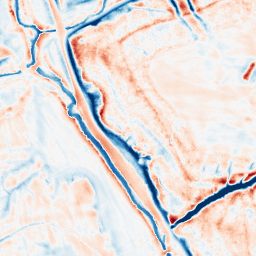
Category: edge_preserving
Decomposition family: bilateral
Decomposition parameters: d: 21
sigma_color: 75
sigma_space: 100
Upsampling method: quadratic
Upsampling parameters: scale: 2
Upsampling scale: 2